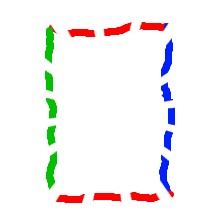
Shape: rectangle